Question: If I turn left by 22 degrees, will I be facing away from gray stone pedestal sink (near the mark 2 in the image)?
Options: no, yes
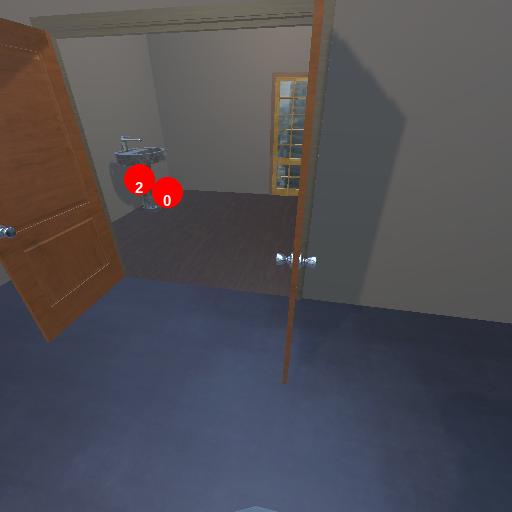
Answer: no